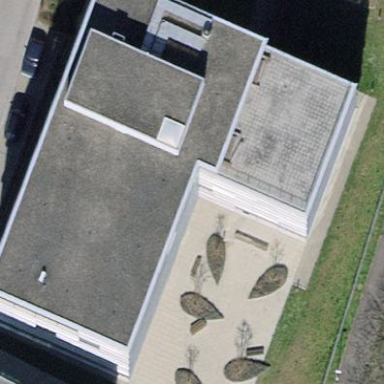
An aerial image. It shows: Office building with flat roof.